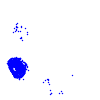
Particle: electron